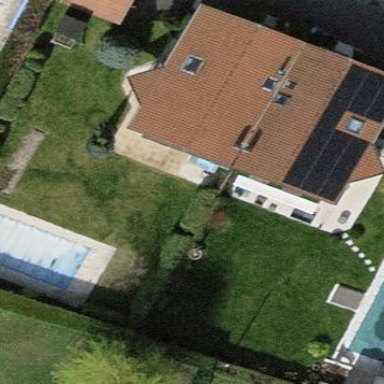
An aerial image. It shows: Simple house.